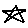
Label: star